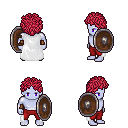
a pixel art fantasy rpg character, male body template, dark elf, purple skin, white cape, red pants, ruby red curly afro hairstyle, leather bracers, shield, four views (front, back, left, right), 2x2 character sprite sheet, small pixel art, hard edges, no anti-aliasing